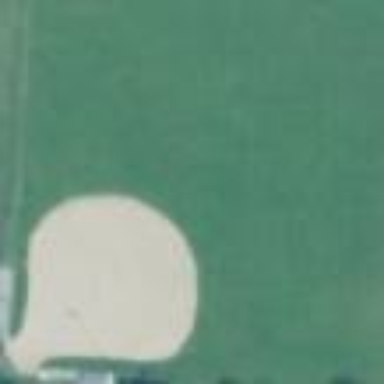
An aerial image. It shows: Baseball pitch for leisure land.